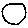
Label: circle